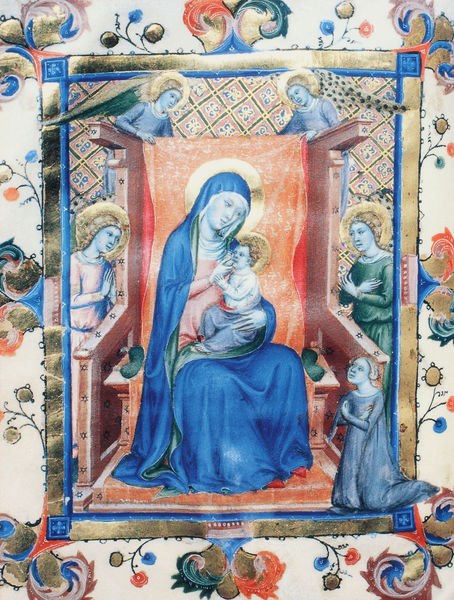
Titel: Stundenbuch des Alfons von Aragon; Alfons der Großmütige
Künstler: Lleonard Crespí
Institution: London, British Library (BL)
Schlagwörter: blau, flügel, umhang, grün, frau, stuhl, weiss, rot, rahmen, gold, sitzend, stehend, girlande, engel, thron, illustration, heiligenschein, jesus, kniend, maria, jesuskind